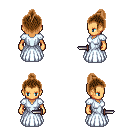
a pixel art fantasy rpg character, female body template, human, tanned skin, underdress, gold greaves, brown short topknot hairstyle, dagger, four views (front, back, left, right), 2x2 character sprite sheet, small pixel art, hard edges, no anti-aliasing